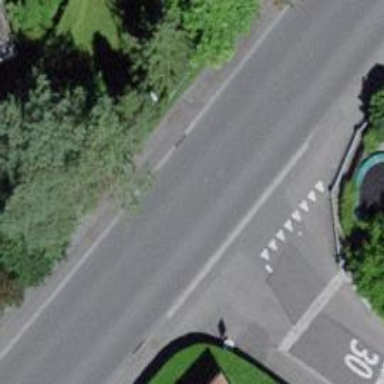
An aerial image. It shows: Tertiary road with asphalt surface. It has cycle lane and parallel parking on the left side.